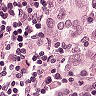
Metastatic tissue present: yes